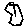
Label: hexagon